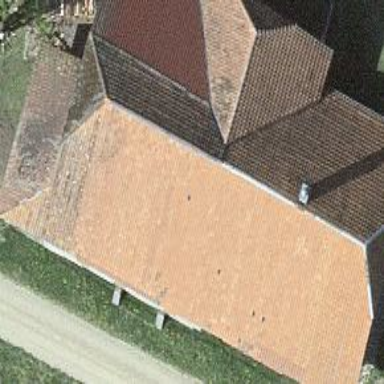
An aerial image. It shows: Farm building.